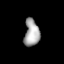
Tissue: lung
Cell type: Myeloid cells
Senescence score: 0.5863
Nuclear area (px): 405
Mean DAPI intensity: 165.548